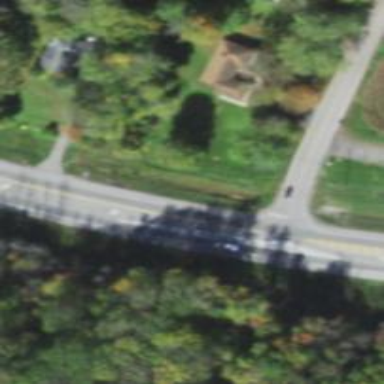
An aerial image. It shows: Asphalt road classified as trunk highway.